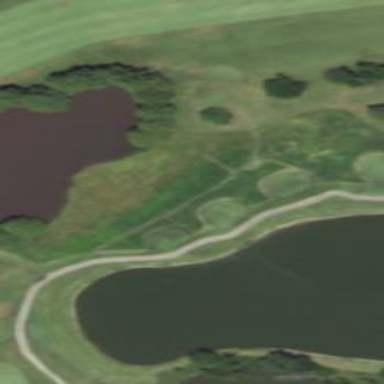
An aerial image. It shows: Rough area on grassy golf course.